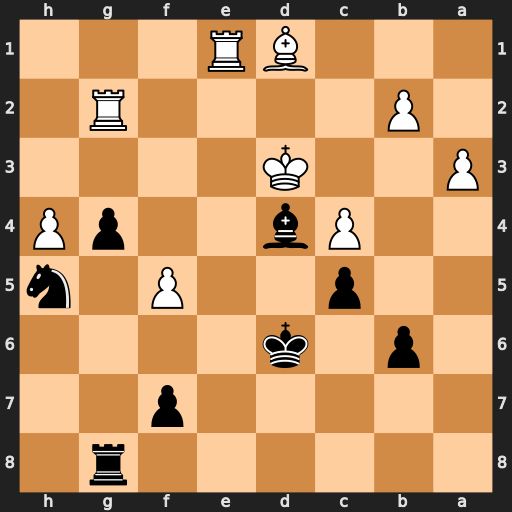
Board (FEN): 6r1/5p2/1p1k4/2p2P1n/2Pb2pP/P2K4/1P4R1/3BR3
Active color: b
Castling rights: -
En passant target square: -
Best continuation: Nf4+ Kd2 Nxg2